Interaction volume radius: 10 \u00c5
Interaction volume height: 20 \u00c5
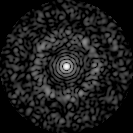
Disorder parameter: 0.8277